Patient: sex F, age 35
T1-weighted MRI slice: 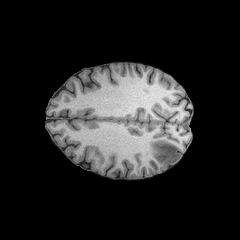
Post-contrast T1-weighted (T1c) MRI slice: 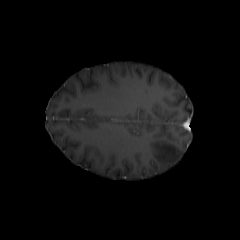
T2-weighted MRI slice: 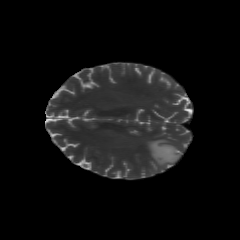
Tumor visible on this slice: yes
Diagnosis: Astrocytoma, IDH-mutant
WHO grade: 2